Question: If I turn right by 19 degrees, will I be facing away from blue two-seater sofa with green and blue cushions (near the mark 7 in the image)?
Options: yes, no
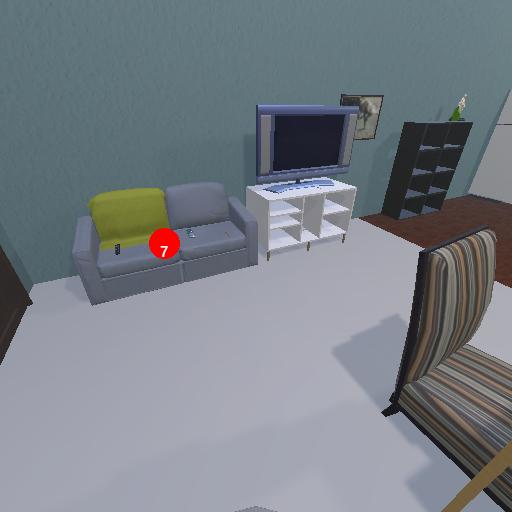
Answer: yes